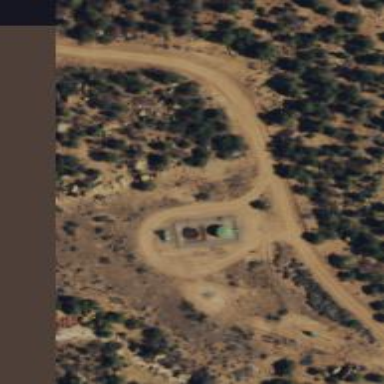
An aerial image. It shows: Storage tank that is man-made.